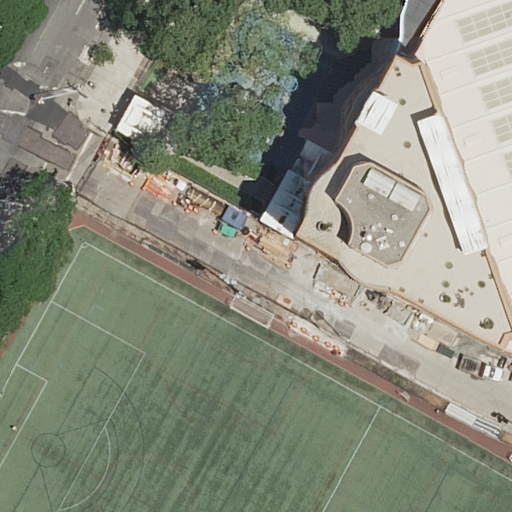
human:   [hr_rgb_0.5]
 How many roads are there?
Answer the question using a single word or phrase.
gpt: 5

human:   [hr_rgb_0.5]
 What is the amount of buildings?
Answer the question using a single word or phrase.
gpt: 1

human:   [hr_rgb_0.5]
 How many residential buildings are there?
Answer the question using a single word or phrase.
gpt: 1

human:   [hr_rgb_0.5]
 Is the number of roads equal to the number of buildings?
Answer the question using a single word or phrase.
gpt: no

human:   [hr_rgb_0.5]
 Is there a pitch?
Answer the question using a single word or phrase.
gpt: yes

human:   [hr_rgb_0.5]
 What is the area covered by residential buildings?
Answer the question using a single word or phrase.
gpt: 228m2

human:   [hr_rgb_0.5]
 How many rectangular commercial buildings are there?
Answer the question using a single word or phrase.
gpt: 0

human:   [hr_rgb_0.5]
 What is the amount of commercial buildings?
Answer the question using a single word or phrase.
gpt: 0

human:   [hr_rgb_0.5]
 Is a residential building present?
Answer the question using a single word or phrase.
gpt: yes

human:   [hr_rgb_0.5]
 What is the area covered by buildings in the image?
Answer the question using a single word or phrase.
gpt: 228m2

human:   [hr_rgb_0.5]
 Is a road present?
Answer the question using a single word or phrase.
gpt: yes

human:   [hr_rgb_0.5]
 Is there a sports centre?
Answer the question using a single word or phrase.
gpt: yes

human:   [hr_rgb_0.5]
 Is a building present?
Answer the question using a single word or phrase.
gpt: yes

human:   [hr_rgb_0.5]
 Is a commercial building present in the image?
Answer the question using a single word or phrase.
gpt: no

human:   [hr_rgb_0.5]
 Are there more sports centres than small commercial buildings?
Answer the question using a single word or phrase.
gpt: yes

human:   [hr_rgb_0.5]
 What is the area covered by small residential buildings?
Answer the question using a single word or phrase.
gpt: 0m2

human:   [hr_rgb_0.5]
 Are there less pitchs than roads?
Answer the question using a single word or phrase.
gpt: yes

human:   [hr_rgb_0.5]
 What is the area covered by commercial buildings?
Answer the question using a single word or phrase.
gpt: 0m2

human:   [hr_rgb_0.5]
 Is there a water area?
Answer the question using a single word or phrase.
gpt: no

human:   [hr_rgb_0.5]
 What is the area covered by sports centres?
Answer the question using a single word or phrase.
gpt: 228m2

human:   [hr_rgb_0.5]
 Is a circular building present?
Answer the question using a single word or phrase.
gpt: no

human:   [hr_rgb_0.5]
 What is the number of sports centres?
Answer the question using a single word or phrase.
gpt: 1

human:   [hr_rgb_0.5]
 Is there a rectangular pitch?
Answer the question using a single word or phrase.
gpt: yes

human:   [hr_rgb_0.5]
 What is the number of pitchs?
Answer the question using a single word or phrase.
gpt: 1

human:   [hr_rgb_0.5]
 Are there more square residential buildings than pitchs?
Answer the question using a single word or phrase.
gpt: no

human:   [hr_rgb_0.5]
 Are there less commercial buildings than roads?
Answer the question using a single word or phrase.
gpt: yes

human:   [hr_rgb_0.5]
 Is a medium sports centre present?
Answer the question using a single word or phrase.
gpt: yes

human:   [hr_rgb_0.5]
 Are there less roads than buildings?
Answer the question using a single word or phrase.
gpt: no

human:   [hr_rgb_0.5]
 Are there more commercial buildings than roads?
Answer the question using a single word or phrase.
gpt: no

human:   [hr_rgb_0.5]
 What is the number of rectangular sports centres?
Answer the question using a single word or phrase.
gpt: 0

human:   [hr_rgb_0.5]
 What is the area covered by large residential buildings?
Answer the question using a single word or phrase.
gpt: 0m2

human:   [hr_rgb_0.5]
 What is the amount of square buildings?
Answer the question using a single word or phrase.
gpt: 0

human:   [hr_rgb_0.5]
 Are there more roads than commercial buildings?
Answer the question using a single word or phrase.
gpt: yes

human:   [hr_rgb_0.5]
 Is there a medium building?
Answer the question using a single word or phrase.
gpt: yes

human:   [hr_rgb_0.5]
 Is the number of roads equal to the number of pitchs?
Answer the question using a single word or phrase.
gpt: no

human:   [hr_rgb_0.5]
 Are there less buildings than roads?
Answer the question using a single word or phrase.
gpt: yes

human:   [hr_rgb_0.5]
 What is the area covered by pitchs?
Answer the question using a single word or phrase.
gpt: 5927m2

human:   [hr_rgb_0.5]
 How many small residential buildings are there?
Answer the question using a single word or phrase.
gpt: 0

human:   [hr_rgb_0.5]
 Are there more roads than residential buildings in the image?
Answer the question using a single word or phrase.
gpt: yes

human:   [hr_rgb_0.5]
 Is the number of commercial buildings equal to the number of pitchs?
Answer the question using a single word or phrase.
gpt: no

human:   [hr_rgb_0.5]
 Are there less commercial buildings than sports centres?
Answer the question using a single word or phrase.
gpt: yes

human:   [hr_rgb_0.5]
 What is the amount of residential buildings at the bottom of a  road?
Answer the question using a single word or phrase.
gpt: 0

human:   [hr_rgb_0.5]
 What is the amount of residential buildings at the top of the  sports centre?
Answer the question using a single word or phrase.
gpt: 0

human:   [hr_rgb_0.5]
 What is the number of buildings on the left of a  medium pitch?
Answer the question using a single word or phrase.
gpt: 0

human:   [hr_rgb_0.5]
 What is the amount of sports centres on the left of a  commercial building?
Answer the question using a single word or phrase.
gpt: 0

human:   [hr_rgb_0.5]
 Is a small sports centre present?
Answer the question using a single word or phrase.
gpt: no

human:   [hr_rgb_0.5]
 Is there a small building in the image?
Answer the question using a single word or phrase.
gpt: no

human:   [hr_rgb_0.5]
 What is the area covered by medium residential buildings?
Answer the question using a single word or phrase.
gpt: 228m2

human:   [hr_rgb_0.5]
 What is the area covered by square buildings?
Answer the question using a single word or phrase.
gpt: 0m2

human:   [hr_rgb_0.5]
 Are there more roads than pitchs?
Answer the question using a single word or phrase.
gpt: yes

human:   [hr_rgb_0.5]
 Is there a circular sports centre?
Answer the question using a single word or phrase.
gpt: no

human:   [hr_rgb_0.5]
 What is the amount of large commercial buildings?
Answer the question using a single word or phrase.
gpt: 0

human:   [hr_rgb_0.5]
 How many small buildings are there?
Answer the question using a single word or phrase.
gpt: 0

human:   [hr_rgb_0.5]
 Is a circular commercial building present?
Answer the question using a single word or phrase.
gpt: no

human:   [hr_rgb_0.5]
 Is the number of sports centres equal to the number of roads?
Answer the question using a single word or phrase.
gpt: no

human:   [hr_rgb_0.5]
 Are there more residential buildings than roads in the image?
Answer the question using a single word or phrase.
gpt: no

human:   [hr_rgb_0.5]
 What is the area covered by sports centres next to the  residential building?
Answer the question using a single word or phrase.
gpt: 228m2

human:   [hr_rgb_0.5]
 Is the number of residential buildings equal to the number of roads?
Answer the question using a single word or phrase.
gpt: no

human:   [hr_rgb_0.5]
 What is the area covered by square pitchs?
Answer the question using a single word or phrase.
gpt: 0m2

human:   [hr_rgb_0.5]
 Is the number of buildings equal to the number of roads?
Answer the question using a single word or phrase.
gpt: no

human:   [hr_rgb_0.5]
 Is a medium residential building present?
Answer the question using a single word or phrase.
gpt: yes

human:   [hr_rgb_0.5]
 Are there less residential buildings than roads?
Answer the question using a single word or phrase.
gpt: yes

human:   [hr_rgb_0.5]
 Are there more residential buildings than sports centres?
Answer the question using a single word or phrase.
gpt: no

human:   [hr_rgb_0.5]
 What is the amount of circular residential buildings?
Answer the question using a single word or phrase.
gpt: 0